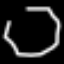
Label: octagon